Question:
I have a set of data with time in minutes. I want to convert time(min) variables into time series to plot them as time series with dygraph.
How can I can convert Time(min) variable as a time series. It increments by 0.01667 (minute) in each step.
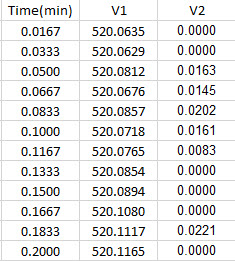
Answer: I don't use dygraphs for R. I only can help you with a solution for dygraphs for javascript. Maybe this could help you. As you are using fractions or minutes, corresponding to steps of 1 second, I would show the time as seconds. To do that, I have used the xValueParser and the valueFormatter. Below I leave you my code
<URL>
'''
var data = "date,value1,value2
" +
"0.0167,1,4
" +
"0.0333,20,8
" +
"0.0500,10,6
" +
"0.0667,4,7
" +
"0.08333,5,9";
q = new Dygraph(
document.getElementById("qdiv"),
data, {
title: 'Parsing minutes',
axes: {
x: {
valueFormatter: function(seconds){
var formattedDate = formatDate(seconds);
return formattedDate;
}
}
},
xValueParser: function(x) {
var timeInSeconds = 60*x;
return timeInSeconds;
},
legend: 'always',
});
function formatDate(seconds) {
var roundSeconds = "second " + Math.round(seconds);
return roundSeconds;
}
'''
'''
<link href="https://cdnjs.cloudflare.com/ajax/libs/dygraph/2.0.0/dygraph.min.css" rel="stylesheet"/>
<script src="https://cdnjs.cloudflare.com/ajax/libs/dygraph/2.0.0/dygraph.js"></script>
<title>Parsing time</title>
<body>
<div id="root">
<div id="qdiv"></div>
</div>
'''